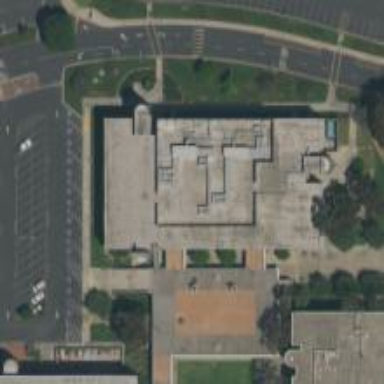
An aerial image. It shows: University building.